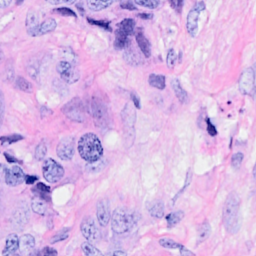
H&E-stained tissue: Breast